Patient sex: F
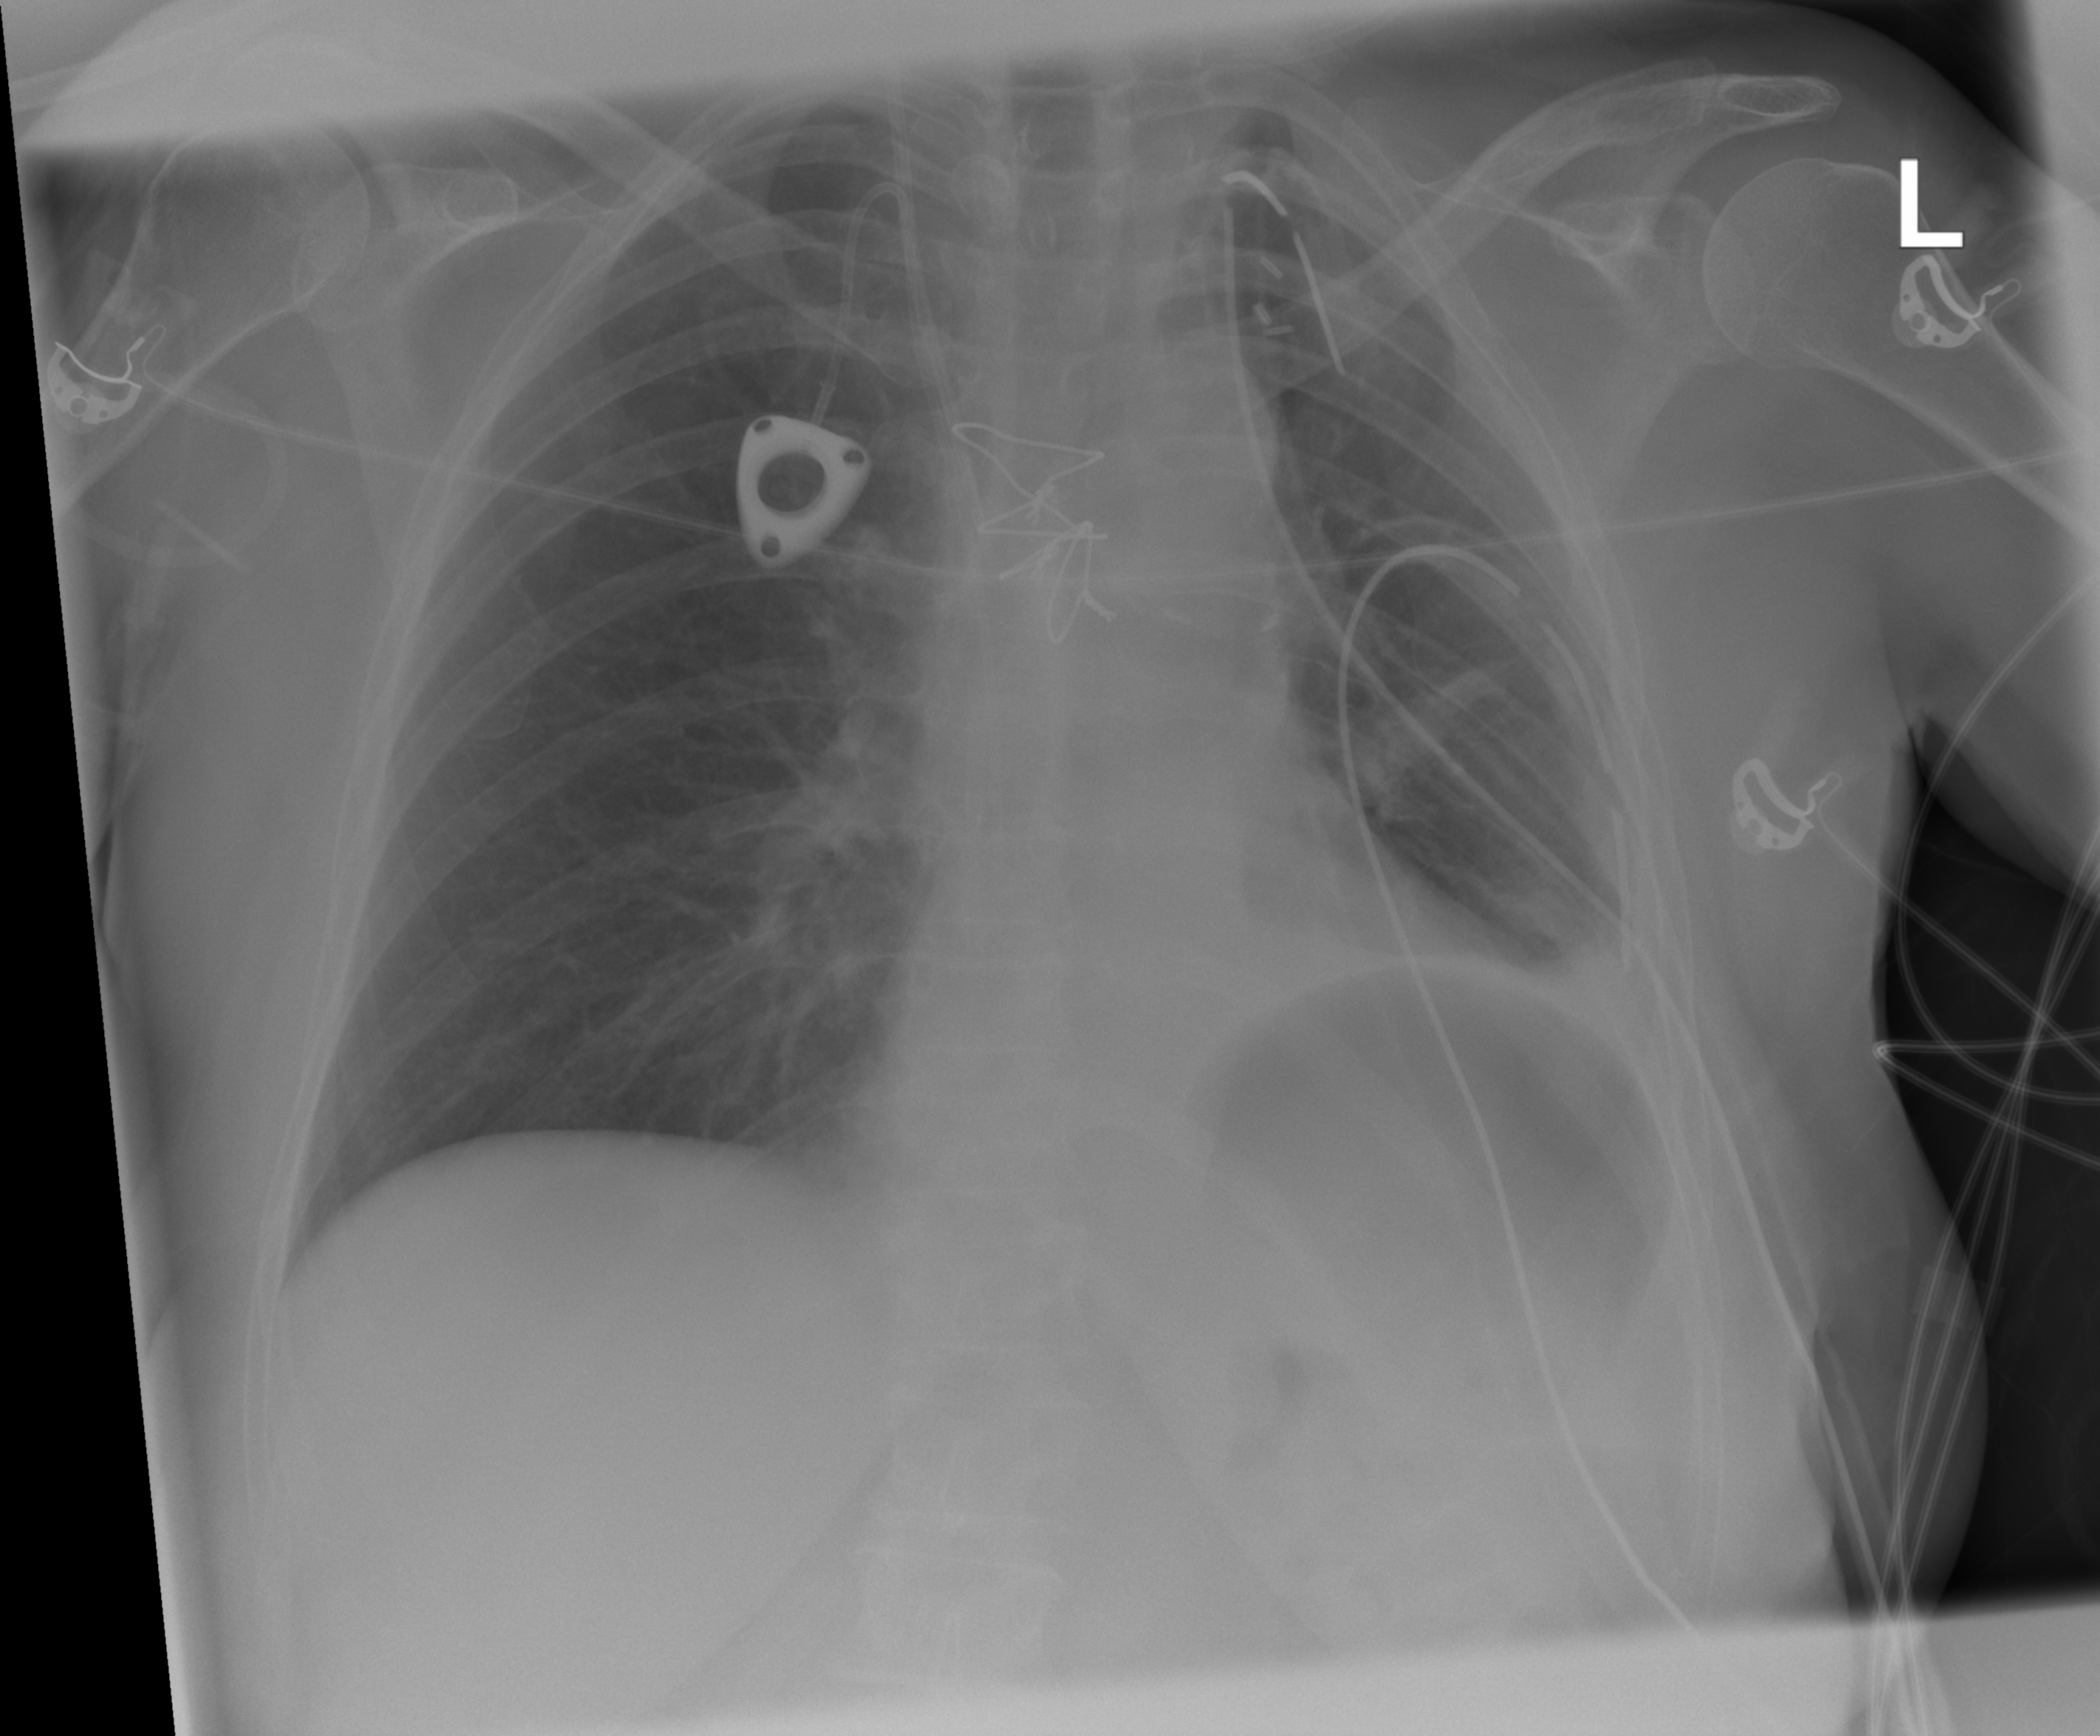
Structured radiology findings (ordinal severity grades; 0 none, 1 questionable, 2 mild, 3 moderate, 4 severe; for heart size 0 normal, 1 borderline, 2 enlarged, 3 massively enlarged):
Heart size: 0
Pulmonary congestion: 0
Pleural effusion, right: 0
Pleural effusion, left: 2
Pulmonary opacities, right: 0
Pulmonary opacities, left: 0
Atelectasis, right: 0
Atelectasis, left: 0